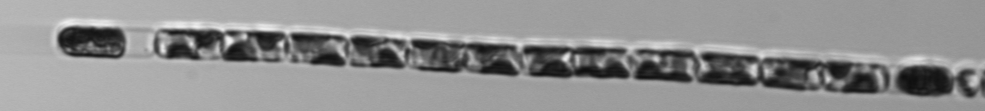
Label: Guinardia_delicatula_TAG_internal_parasite